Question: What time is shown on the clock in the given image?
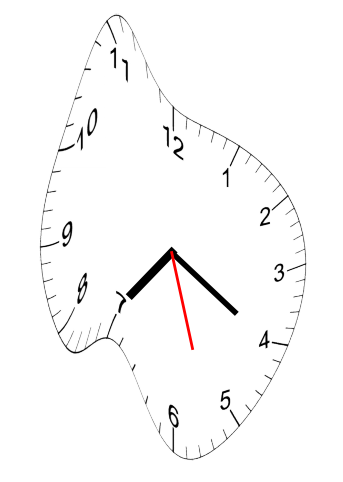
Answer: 07:20:27